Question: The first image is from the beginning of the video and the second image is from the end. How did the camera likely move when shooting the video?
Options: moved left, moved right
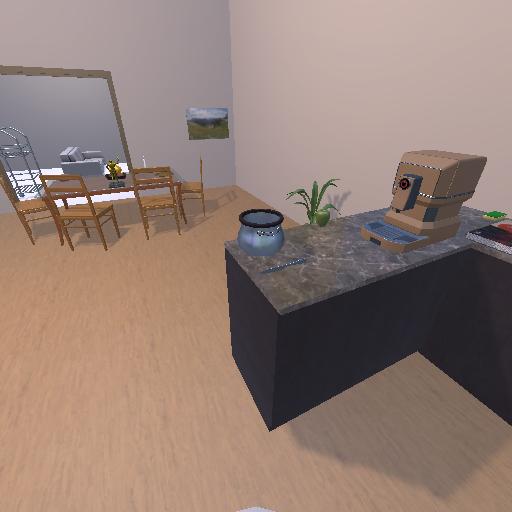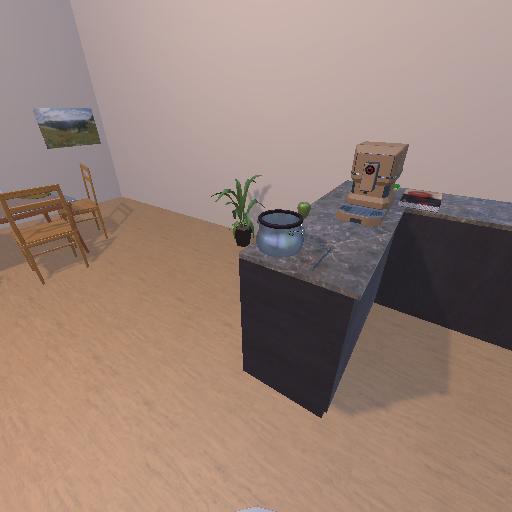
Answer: moved left